Question: The view that I would like to have would be shown in the figure.

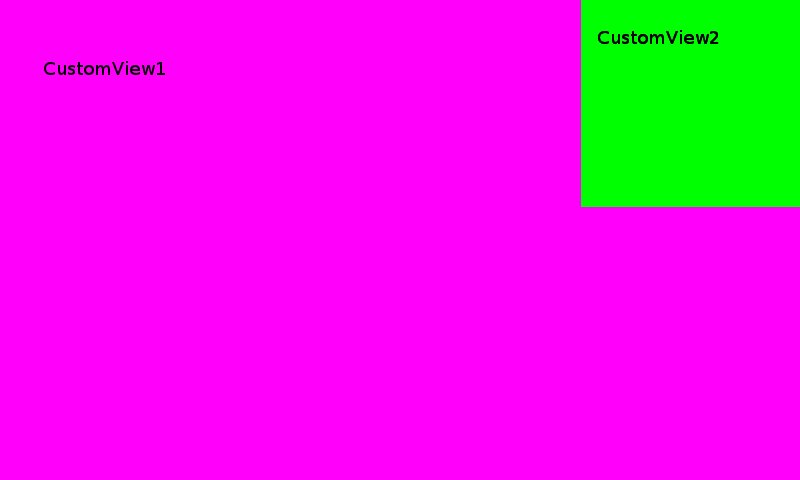
Answer: For that you can take <URL>.
'''
<FrameLayout
android:layout_width="fill_parent"
android:layout_height="fill_parent"
xmlns:android="http://schemas.android.com/apk/res/android">
<ImageView
android:src="@drawable/icon"
android:scaleType="fitCenter"
android:layout_height="fill_parent"
android:layout_width="fill_parent"/>
<TextView
android:text="Learn-Android.com"
android:textSize="24sp"
android:textColor="#000000"
android:layout_height="fill_parent"
android:layout_width="fill_parent"
android:gravity="center"/>
</FrameLayout>
'''
## Update:
<URL>
'''
<FrameLayout xmlns:android="http://schemas.android.com/apk/res/android"
android:layout_width="fill_parent"
android:layout_height="fill_parent">
<ImageView
android:layout_width="fill_parent"
android:layout_height="fill_parent"
android:scaleType="center"
android:src="@drawable/golden_gate" />
<TextView
android:layout_width="wrap_content"
android:layout_height="wrap_content"
android:layout_marginBottom="20dip"
android:layout_gravity="center_horizontal|bottom"
android:padding="12dip"
android:background="#AA000000"
android:textColor="#ffffffff"
android:text="Golden Gate" />
</FrameLayout>
'''